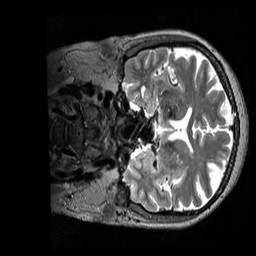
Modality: T2w
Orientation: coronal
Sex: female
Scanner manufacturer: siemens
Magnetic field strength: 3 T
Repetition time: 3.2 s
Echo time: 0.409 s